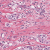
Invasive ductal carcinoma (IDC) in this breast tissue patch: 1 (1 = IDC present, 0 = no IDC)